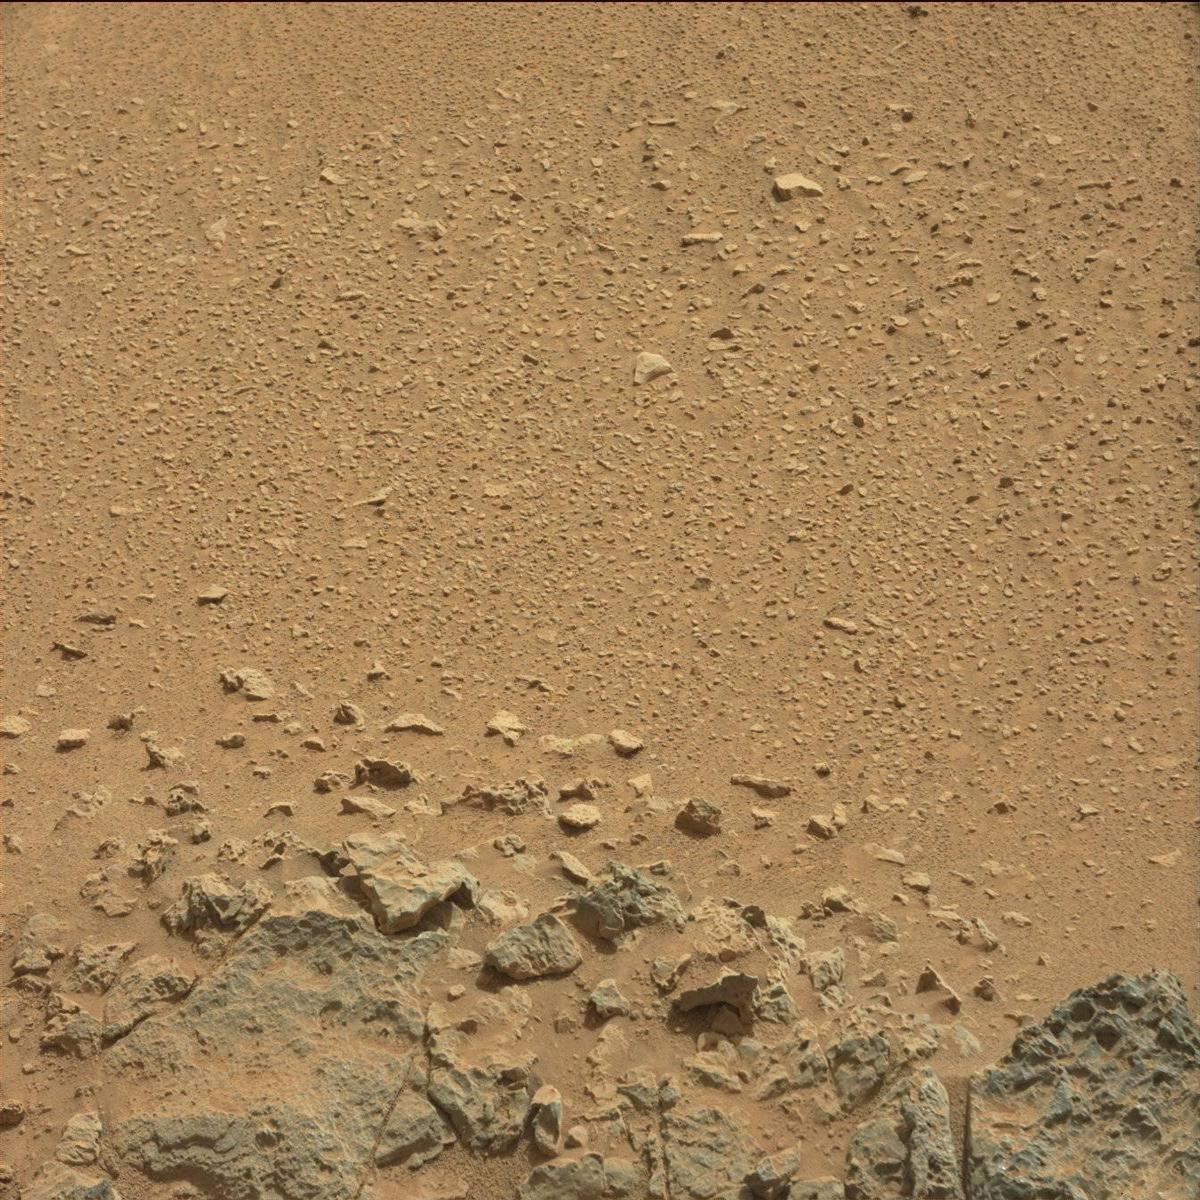
Terrain classes present: Bedrock, Rock, Sand / Soil